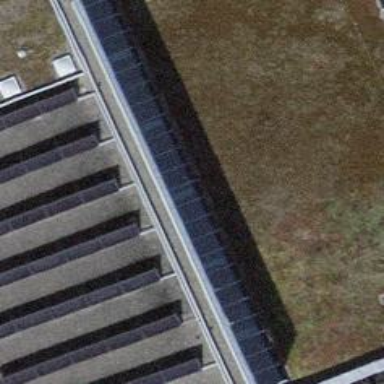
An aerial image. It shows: Multi-storey parking building.